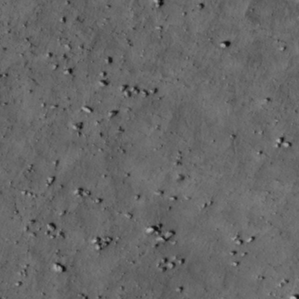
Label: non_frost